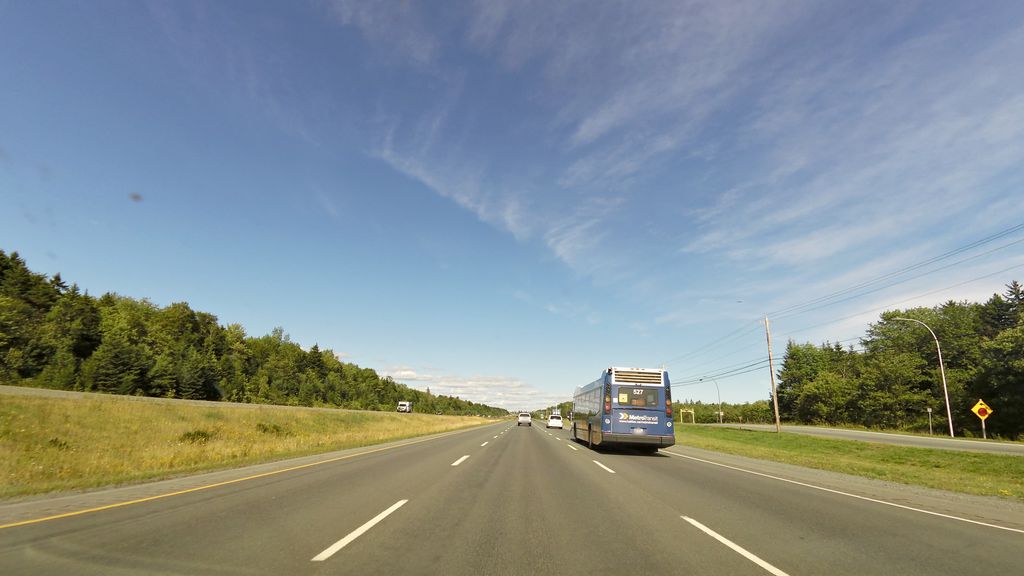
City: halifax